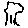
Label: tree